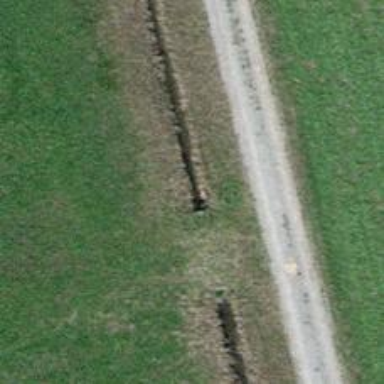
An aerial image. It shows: Ditch serving as waterway.